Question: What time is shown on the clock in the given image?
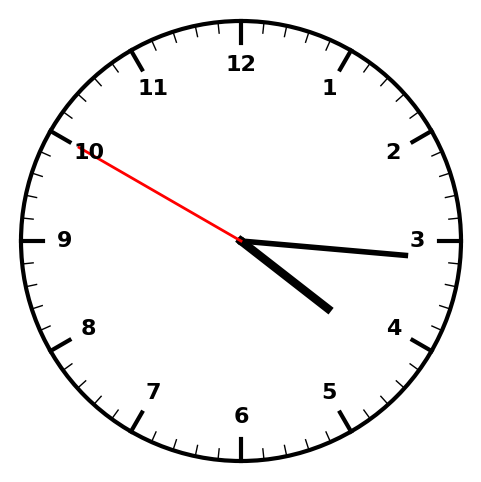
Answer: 04:15:50